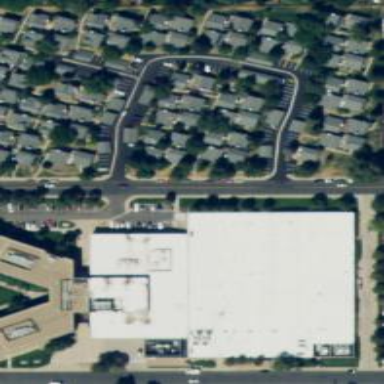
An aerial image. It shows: Commercial building.